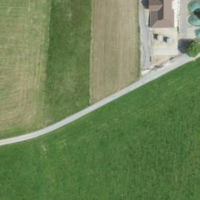
EUNIS habitat code: 52
Species observed at this site:
Neottia nidus-avis